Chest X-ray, PA view. Patient: 51 years old, sex M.
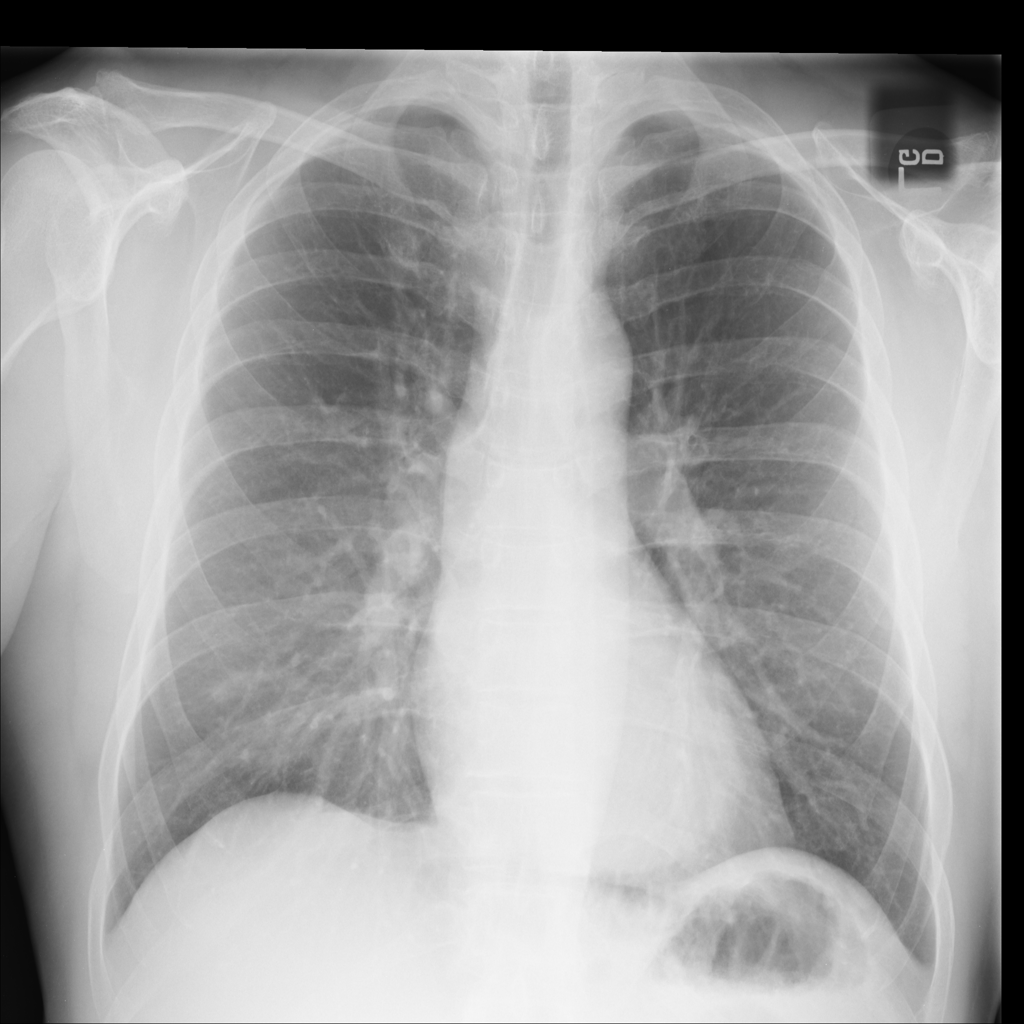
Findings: Emphysema